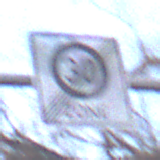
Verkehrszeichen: EndeZone30
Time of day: MorningAfternoon
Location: Outdoor (Nature)
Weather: PartlyCloudy
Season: NotSpecified
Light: Natural